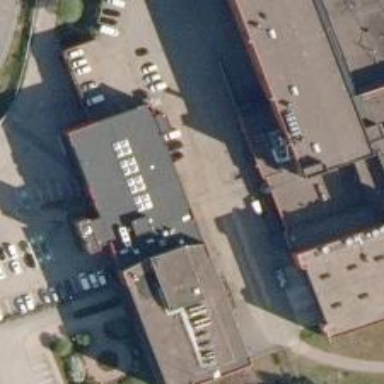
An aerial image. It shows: Industrial building.